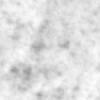
Label: no_change